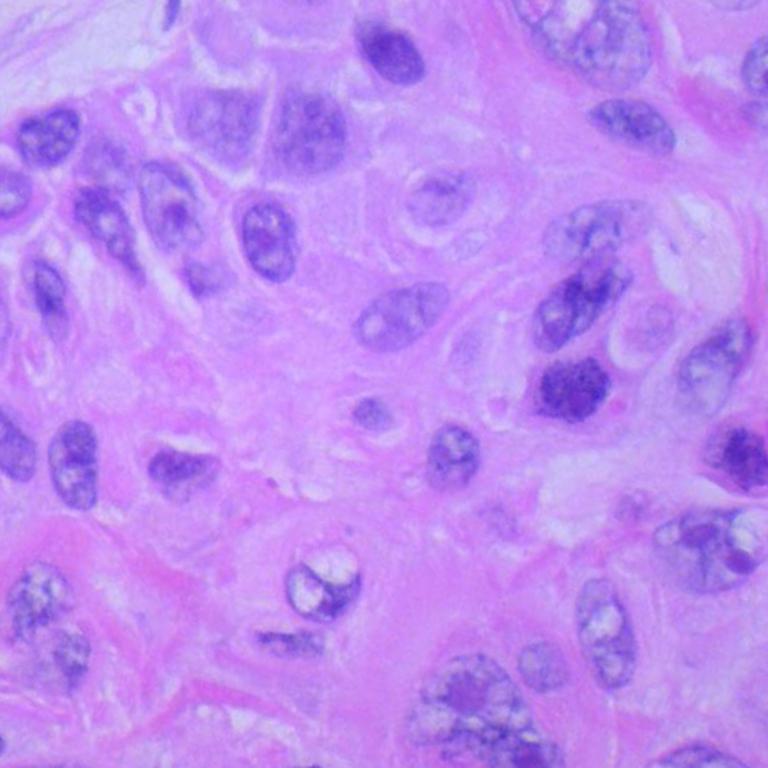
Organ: lung
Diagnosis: squamous carcinomas